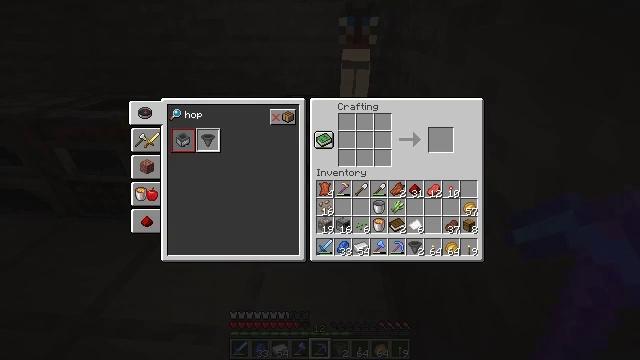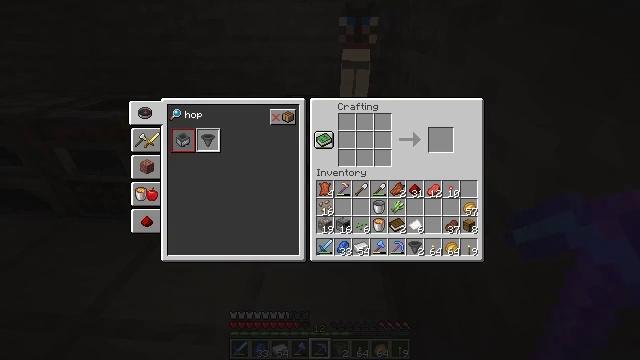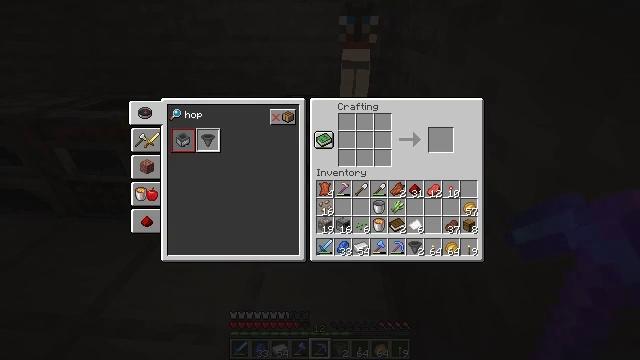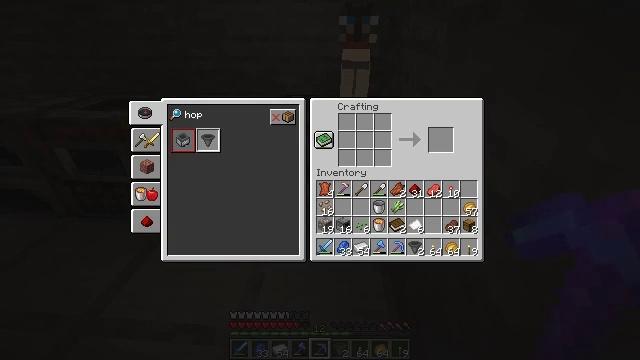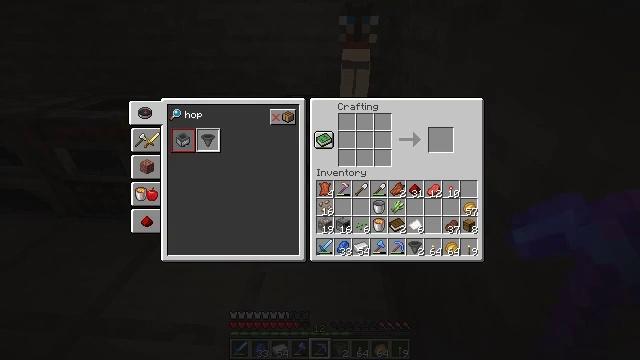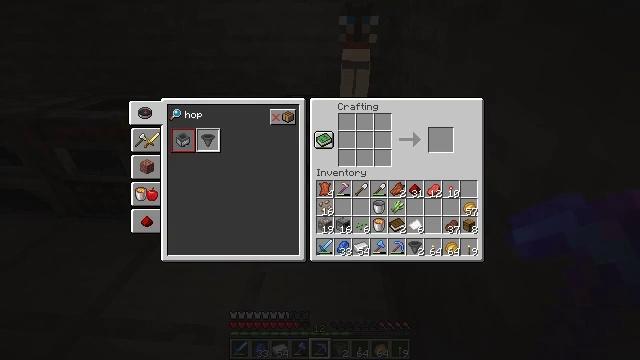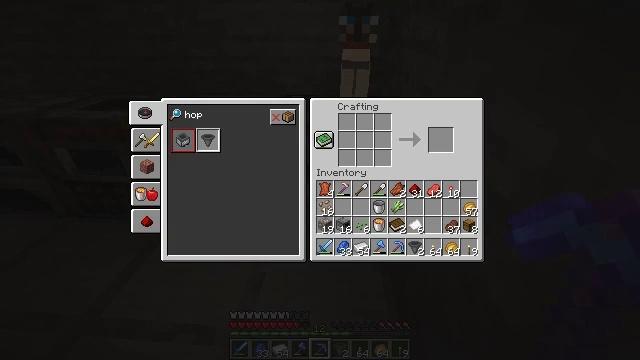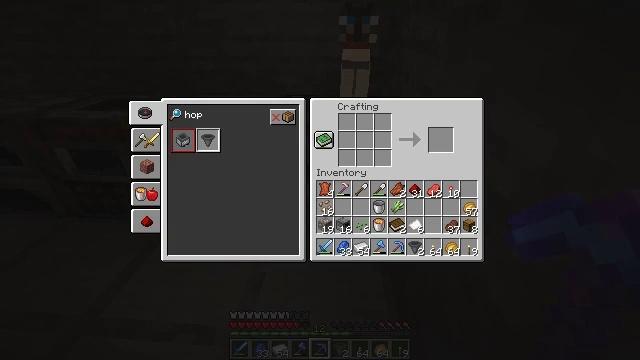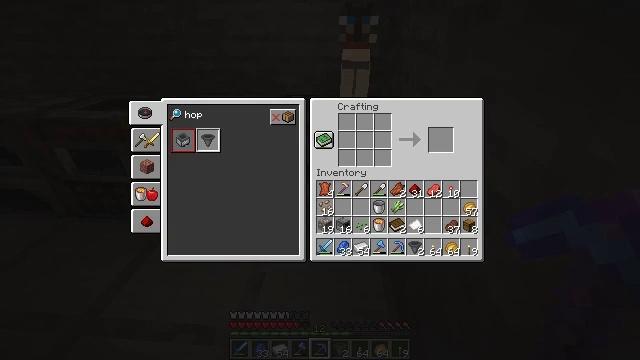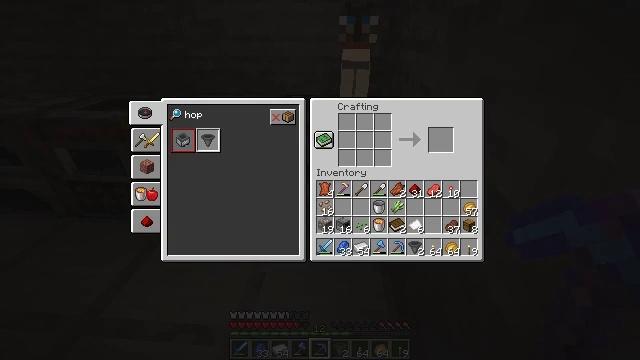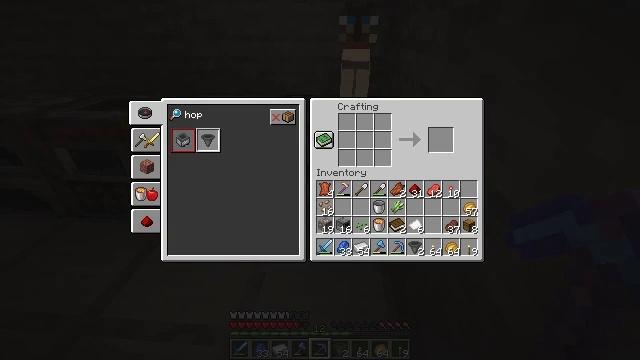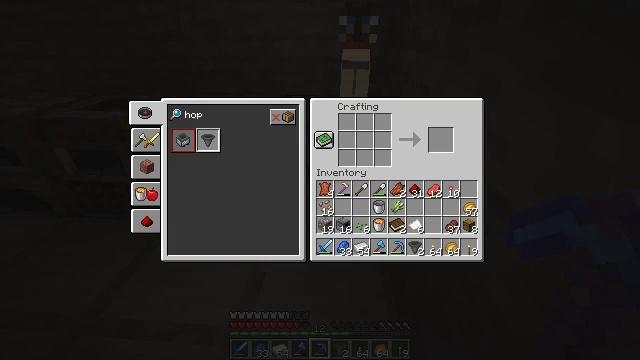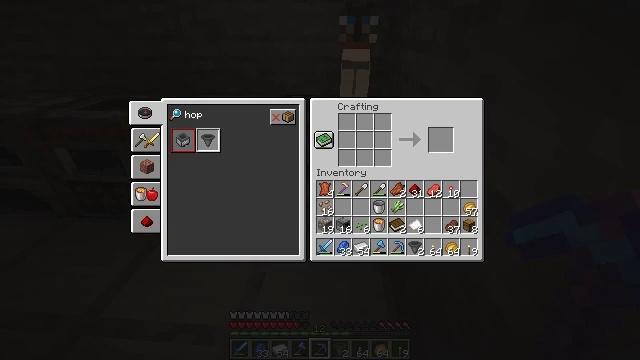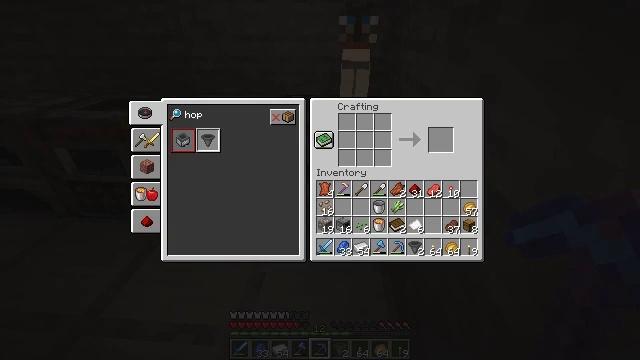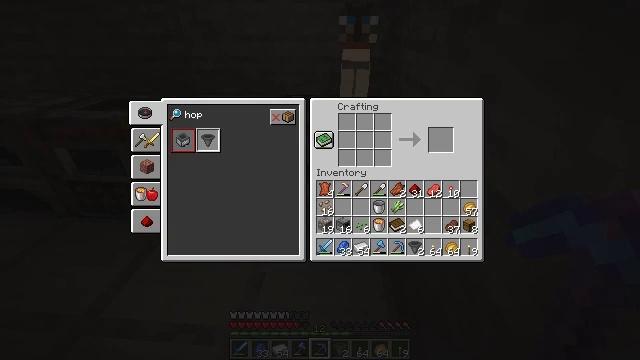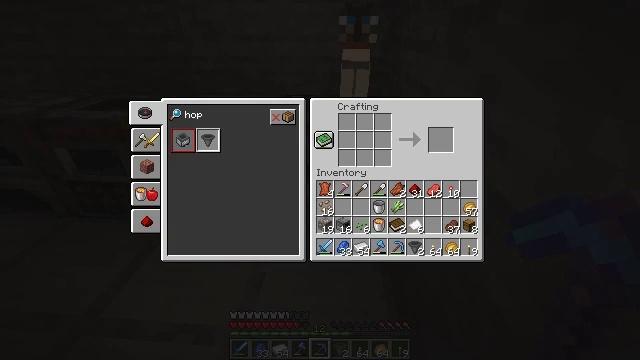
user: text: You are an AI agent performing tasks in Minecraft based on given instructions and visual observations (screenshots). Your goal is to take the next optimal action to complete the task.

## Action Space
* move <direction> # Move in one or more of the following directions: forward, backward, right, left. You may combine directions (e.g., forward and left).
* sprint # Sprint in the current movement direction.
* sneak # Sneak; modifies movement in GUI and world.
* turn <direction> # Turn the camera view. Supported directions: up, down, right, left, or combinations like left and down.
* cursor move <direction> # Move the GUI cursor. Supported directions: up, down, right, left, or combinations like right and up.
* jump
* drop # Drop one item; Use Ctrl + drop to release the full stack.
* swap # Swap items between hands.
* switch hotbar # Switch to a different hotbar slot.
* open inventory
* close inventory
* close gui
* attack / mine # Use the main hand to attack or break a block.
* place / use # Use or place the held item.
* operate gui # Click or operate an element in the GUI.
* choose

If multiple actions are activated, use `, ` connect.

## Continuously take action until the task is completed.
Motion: motion action
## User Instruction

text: Take iron ingots to craft a minecart.
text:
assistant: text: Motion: no_op
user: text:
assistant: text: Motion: no_op
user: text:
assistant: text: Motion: no_op
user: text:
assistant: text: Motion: no_op
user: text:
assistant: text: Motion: no_op
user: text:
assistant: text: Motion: no_op
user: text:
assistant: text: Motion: no_op
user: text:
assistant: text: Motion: no_op
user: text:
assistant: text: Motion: no_op
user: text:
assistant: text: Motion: no_op
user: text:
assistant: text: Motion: no_op
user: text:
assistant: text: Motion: no_op
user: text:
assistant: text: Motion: no_op
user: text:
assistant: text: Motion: no_op
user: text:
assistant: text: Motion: no_op
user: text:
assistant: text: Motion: no_op
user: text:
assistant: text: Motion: no_op
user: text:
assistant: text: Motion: no_op
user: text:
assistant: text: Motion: no_op
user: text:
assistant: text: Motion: no_op
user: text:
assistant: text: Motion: no_op
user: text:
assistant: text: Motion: no_op
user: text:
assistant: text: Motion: no_op
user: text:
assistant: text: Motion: no_op
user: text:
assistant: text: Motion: no_op
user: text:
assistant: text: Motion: no_op
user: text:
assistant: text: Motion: no_op
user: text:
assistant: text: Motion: no_op
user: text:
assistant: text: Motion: no_op
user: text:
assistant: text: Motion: no_op